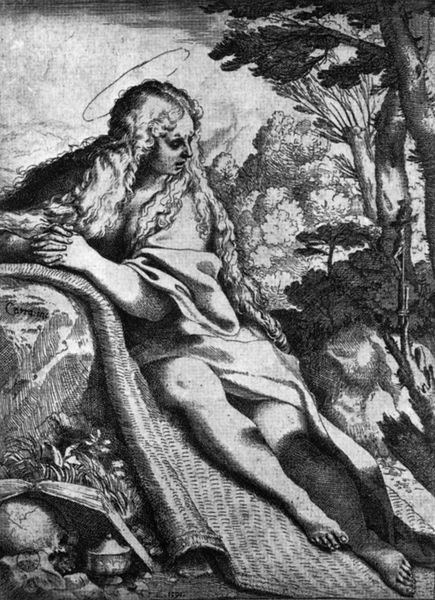
Titel: Maria Magdalena beim Gebet
Künstler: Annibale Carracci
Institution: Florenz, Soprintendenza alle Gallerie
Schlagwörter: baum, blätter, felsen, hand, nackt, umhang, bäume, landschaft, sitzen, blumen, frau, haar, schwarz, weiss, zeichnung, blick, gras, teppich, blond, falten, gesicht, lang, hände, natur, stamm, haare, sitzend, decke, locken, wald, engel, vase, bein, fels, füsse, sitzt, knie, fuss, dose, religion, schwarz-weiss, radierung, stich, lockig, beten, heiligenschein, totenkopf, nimbus, heilige, magdalena, totenschädel, betend, veronika, eremit, böume, büßerin, reue, schauend, wsld, eremitin, #heiligenschein